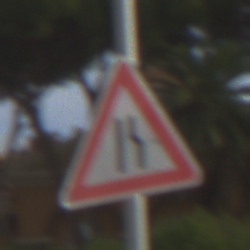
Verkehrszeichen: EinseitigVerengteFahrbahnRechts
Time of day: MorningAfternoon
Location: Outdoor (Suburban)
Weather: PartlyCloudy
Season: NotSpecified
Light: Natural